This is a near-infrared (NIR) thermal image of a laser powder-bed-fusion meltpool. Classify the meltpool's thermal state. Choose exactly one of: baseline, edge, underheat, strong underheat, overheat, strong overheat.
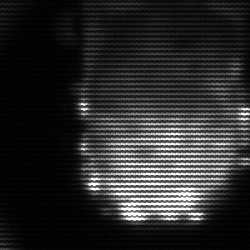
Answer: baseline